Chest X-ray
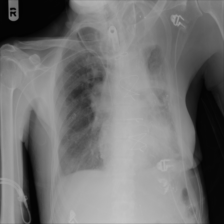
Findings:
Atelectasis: negative
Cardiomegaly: negative
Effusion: positive
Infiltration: positive
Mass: positive
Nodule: negative
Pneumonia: negative
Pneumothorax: negative
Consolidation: negative
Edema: negative
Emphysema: negative
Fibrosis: negative
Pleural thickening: negative
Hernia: negative